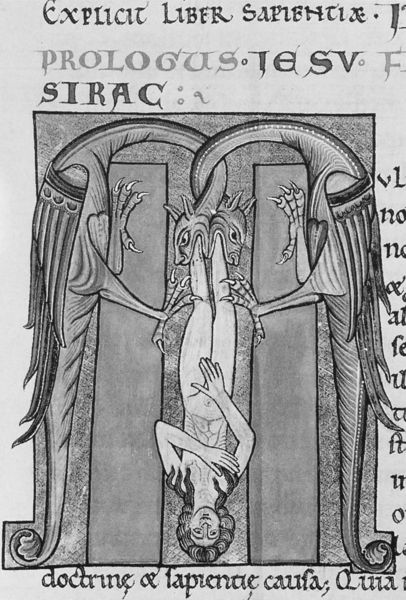
Titel: Bibel (in zwei Bänden)
Standort: Herkunftsregion: Chartres (EU - F)
Institution: Paris, Bibliothèque Nationale
Schlagwörter: baum, flügel, nackt, vogel, frau, bibel, mensch, figur, ohren, schwanz, schrift, bauchnabel, buch, religion, rippen, druck, seite, illustration, schwarzweiß, text, buchstabe, schlange, krallen, hängend, maul, fressen, mittelalter, greif, eden, miniatur, petrus, genesis, drachen, drache, handschrift, historisch, latein, buchmalerei, psalm, manuskript, mensc, sturtz, m, d, mittelaler, prologus, draczhen